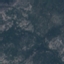
Land use / land cover class: HerbaceousVegetation